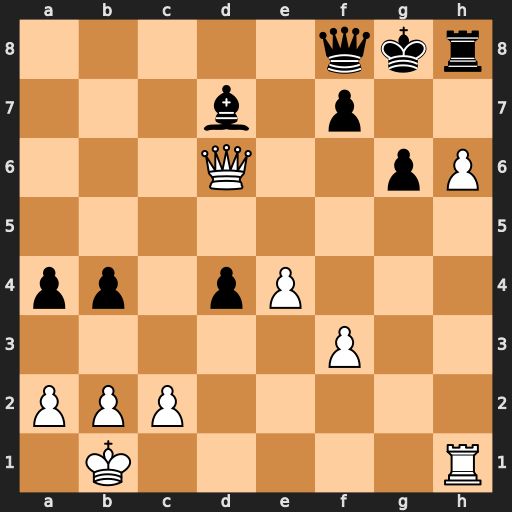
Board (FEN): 5qkr/3b1p2/3Q2pP/8/pp1pP3/5P2/PPP5/1K5R
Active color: w
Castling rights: -
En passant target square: -
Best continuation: h7+ Rxh7 Qxf8+ Kxf8 Rxh7